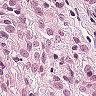
Metastatic tissue present: yes